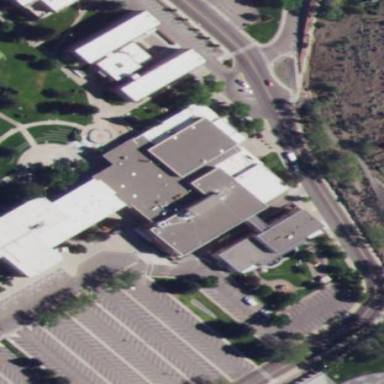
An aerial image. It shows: College building.